Chest X-ray. View position: AP
Patient age: 74
Patient sex: F
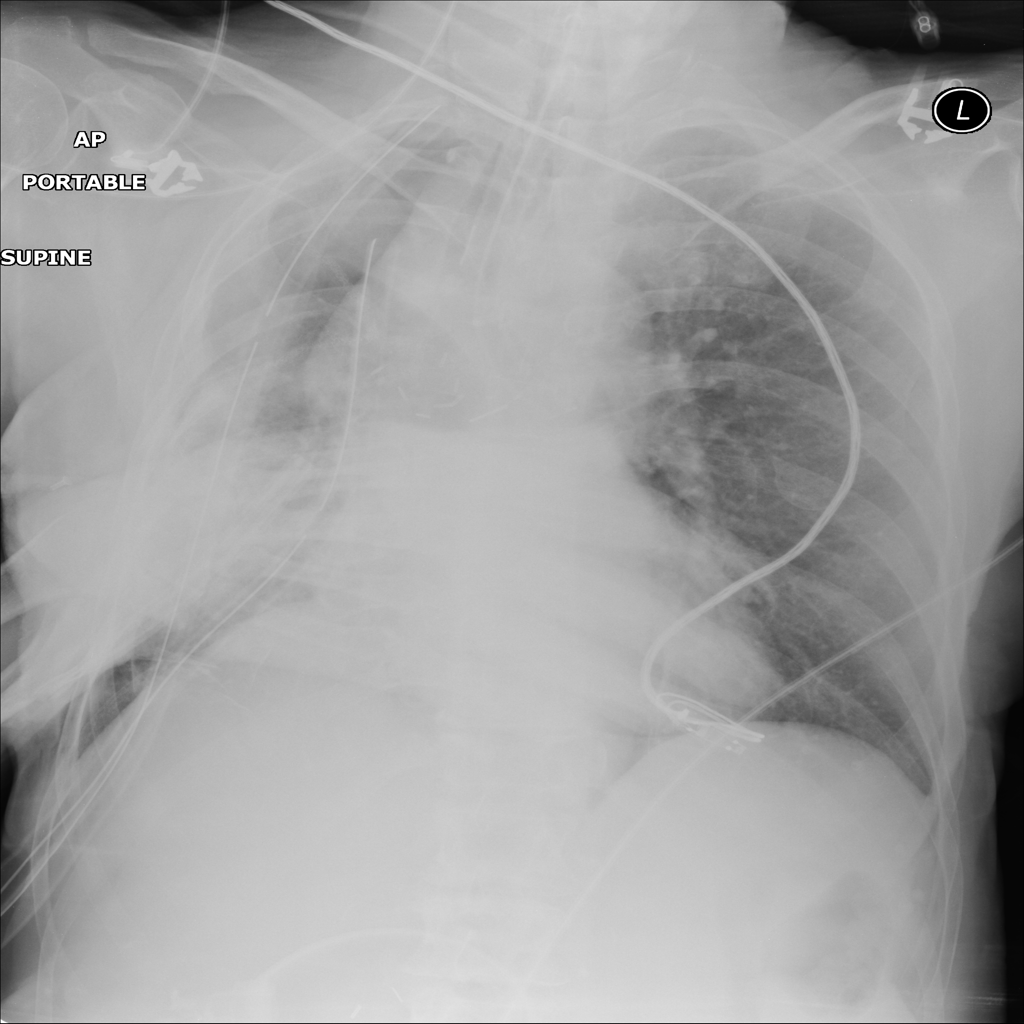
Finding: Pneumothorax